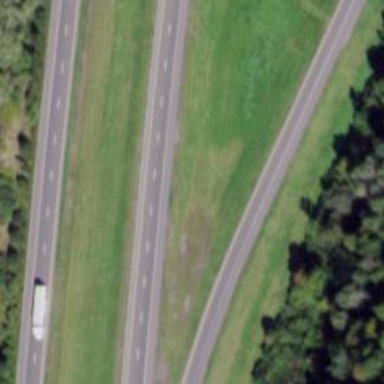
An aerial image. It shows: Asphalt motorway link.